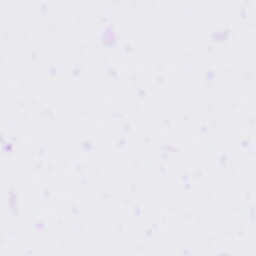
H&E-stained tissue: Tonsil